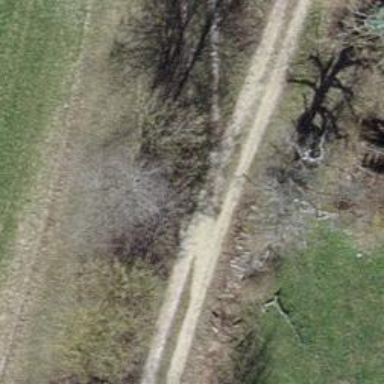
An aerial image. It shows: Track with grade 3 surface.